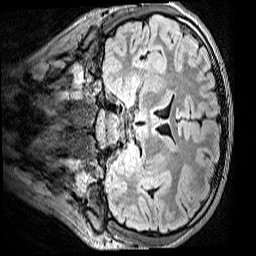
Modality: FLAIR
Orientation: coronal
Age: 12
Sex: male
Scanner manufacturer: siemens
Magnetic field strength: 3 T
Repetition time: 5 s
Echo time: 0.388 s